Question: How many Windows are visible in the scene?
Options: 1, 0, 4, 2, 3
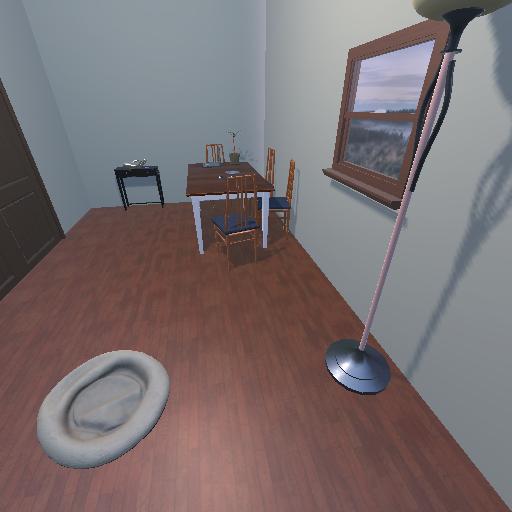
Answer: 1